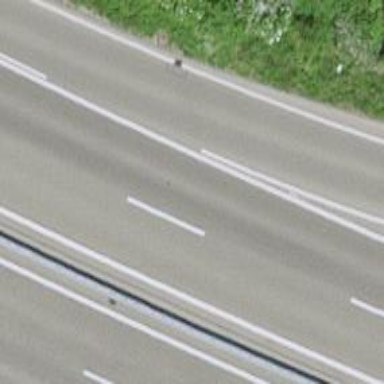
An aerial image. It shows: Motorway link.